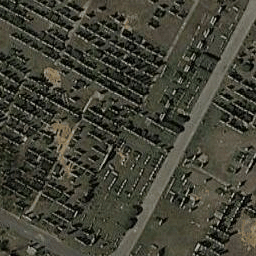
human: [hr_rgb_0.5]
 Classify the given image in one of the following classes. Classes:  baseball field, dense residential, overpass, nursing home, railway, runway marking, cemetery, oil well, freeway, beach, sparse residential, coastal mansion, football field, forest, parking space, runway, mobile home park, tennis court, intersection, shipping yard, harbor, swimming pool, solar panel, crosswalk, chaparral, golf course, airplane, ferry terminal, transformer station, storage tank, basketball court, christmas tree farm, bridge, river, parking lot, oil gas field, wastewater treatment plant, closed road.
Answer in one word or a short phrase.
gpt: cemetery